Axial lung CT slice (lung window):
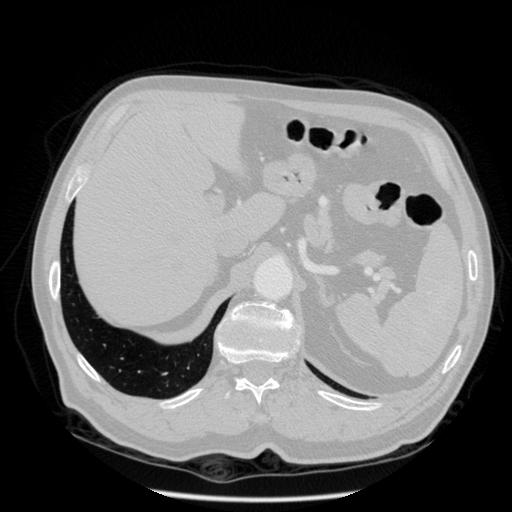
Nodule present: no